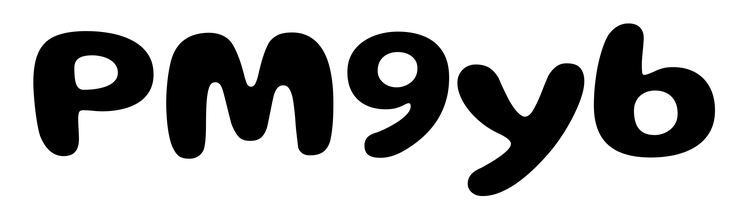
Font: Gluten_SemiBold